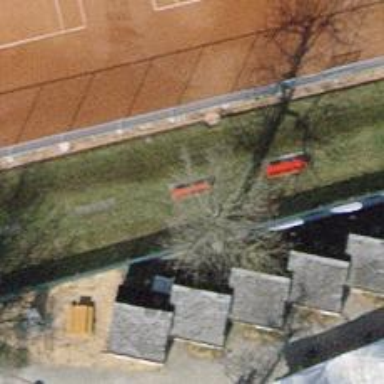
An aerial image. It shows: Red bench.